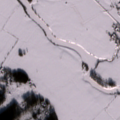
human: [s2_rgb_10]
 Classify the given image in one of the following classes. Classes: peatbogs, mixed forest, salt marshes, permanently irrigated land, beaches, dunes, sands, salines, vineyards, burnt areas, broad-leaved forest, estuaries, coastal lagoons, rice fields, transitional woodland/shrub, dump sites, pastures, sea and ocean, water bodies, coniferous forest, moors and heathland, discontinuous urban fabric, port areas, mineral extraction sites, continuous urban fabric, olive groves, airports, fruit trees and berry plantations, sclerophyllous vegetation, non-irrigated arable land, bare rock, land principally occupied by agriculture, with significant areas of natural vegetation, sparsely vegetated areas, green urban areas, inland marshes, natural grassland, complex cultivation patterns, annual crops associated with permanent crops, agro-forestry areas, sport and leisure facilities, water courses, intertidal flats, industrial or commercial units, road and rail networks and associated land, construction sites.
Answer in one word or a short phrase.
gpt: non-irrigated arable land, land principally occupied by agriculture, with significant areas of natural vegetation, coniferous forest